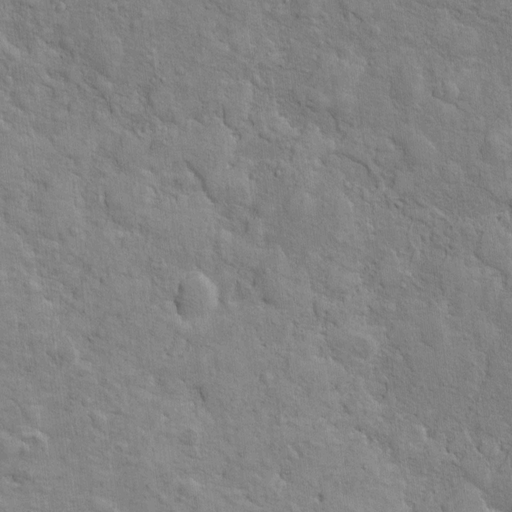
Classes present: Background